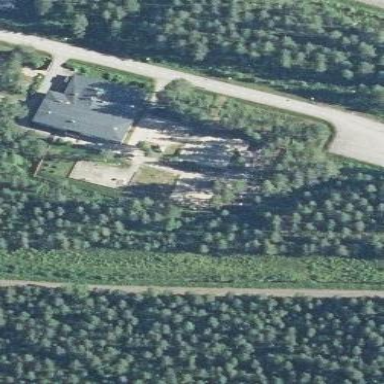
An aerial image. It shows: Kindergarten.